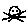
Label: cat